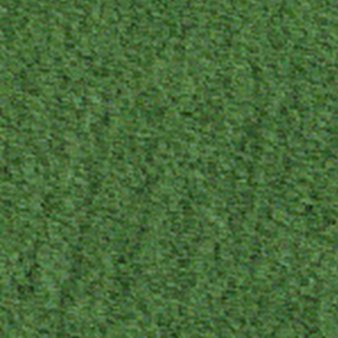
Label: other